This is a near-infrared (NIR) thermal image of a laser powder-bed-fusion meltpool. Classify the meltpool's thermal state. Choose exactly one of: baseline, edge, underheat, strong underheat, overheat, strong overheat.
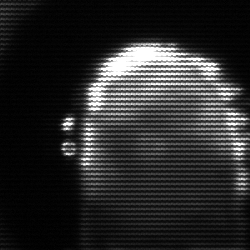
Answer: baseline